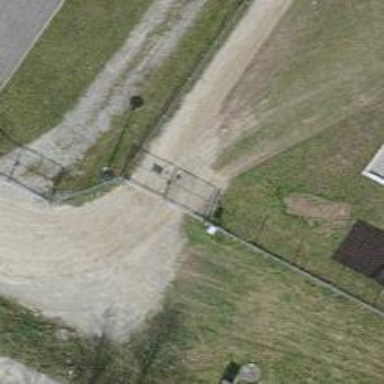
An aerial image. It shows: Gate.